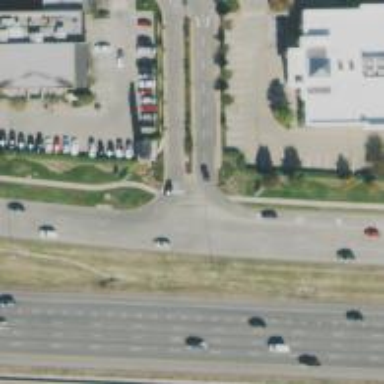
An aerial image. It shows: Secondary road with frontage road.